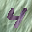
Label: 4